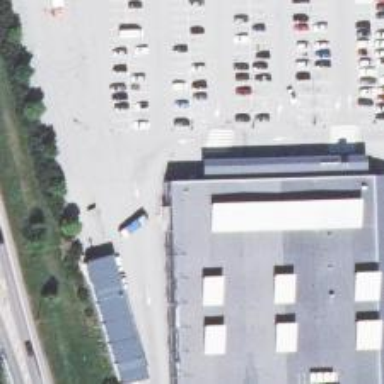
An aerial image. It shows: Supermarket.